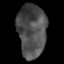
Tissue: lung
Cell type: Others
Senescence score: 0.237
Nuclear area (px): 1494
Mean DAPI intensity: 77.697